Question: Sorry for the lame question and for not really knowing the name of the widget depicted bellow.
I looked around in the Qt examples and couldn't find anything similar. Any hints on how to implement this or knowledge of someone that released this kind of widget?
Ideally I would like to have that widget "pointing" to 'QAction' (or 'QWidgetActon' for that matter) and regular buttons (QPush & Tool).

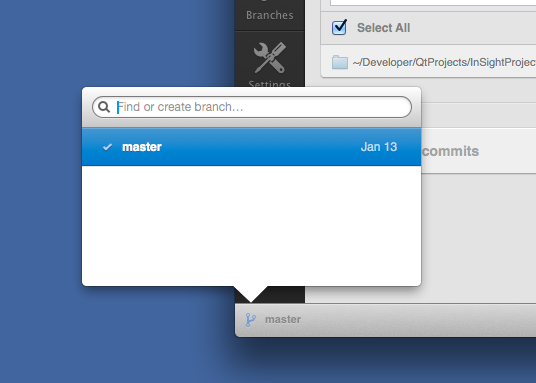
Answer: There's no such widget in Qt, but you can create your own custom shaped one.
Check the <URL> method.